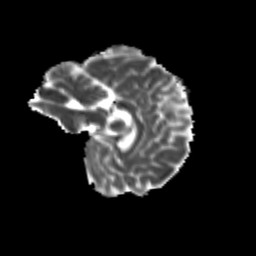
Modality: MD
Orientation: sagittal
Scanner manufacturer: siemens
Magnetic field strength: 3 T
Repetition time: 9.2 s
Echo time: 0.084 s